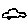
Label: car